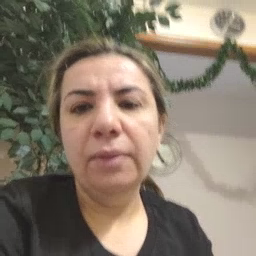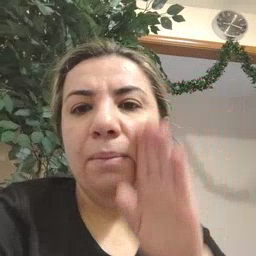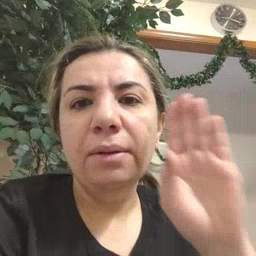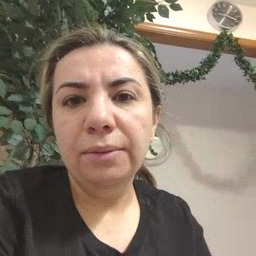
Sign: brown